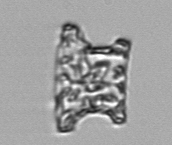
Label: Eucampia